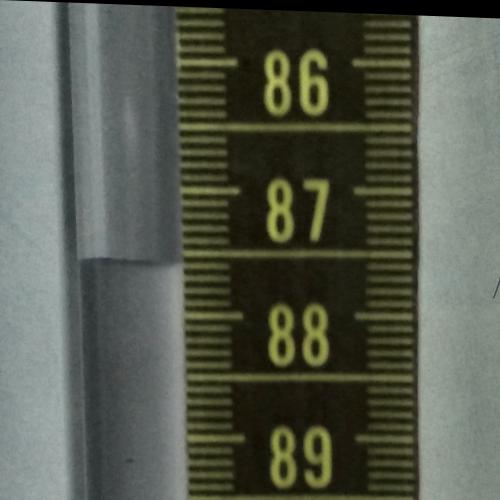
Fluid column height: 87.6 cm